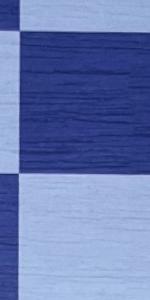
Label: Empty